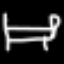
Label: bed